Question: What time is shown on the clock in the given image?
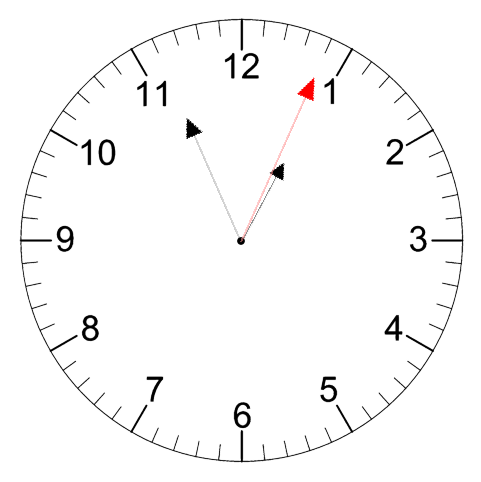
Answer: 12:56:04